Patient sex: F
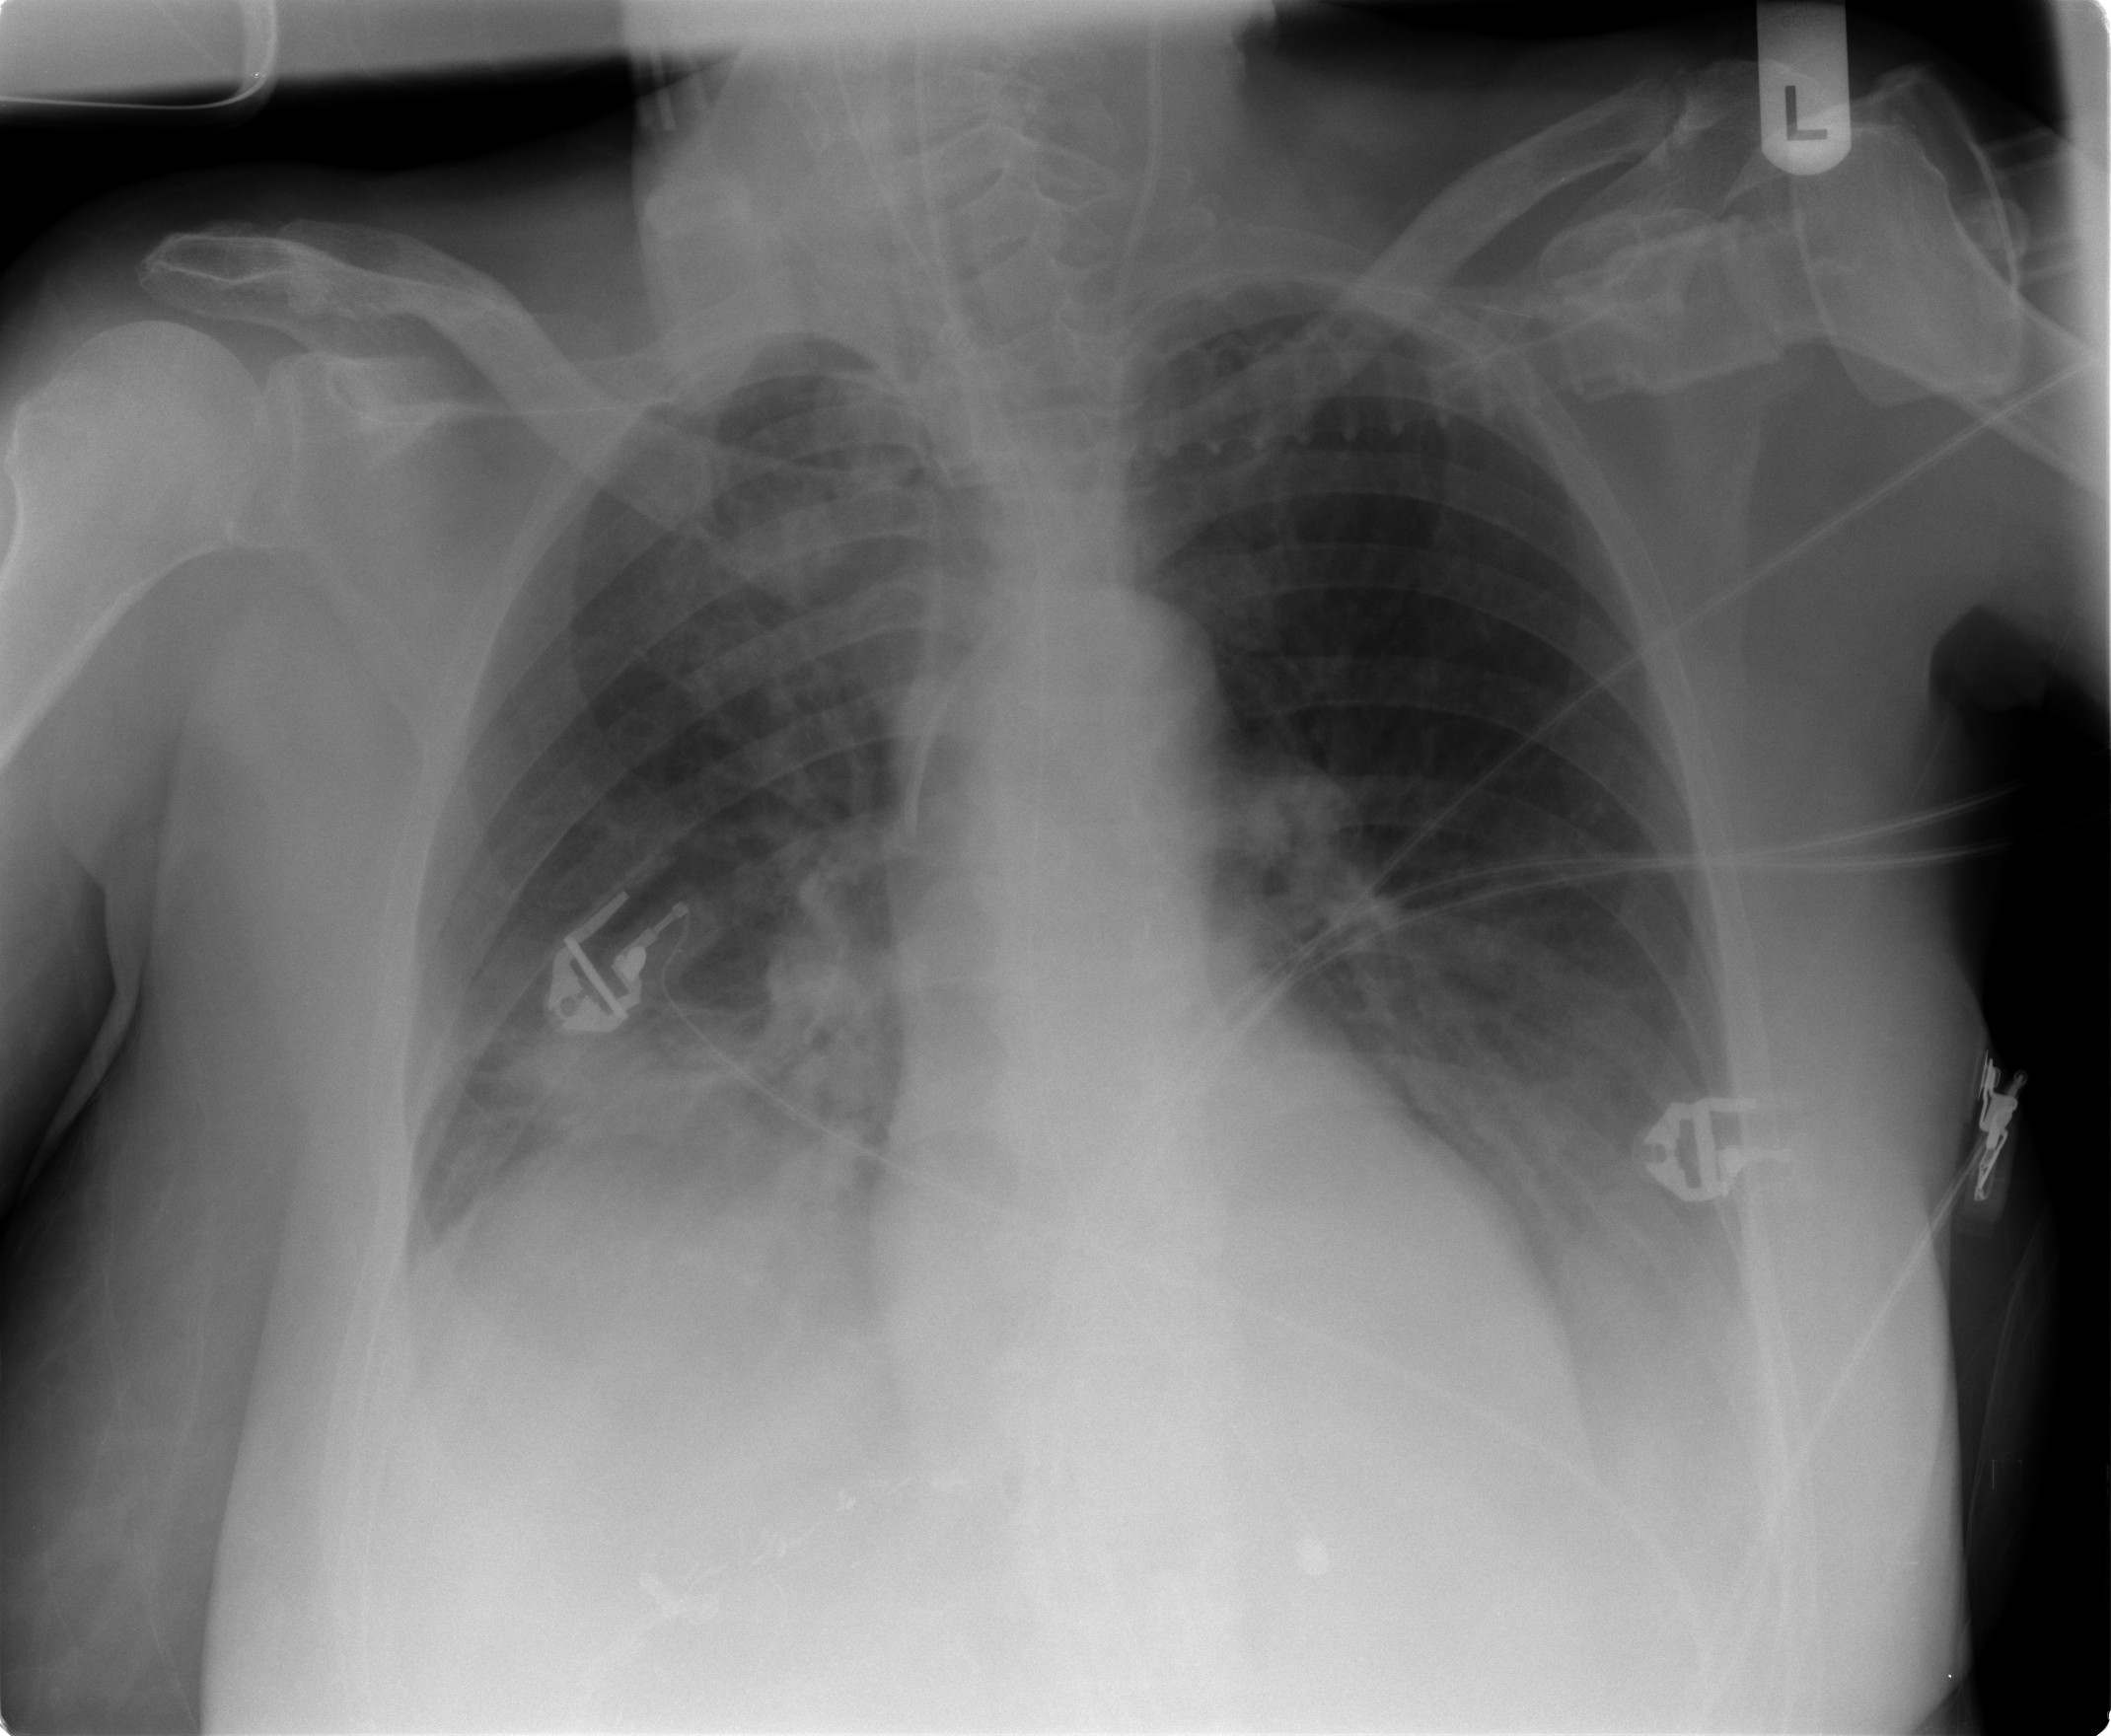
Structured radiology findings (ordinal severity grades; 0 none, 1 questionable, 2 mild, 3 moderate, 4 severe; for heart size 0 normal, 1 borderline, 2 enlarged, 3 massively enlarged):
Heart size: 0
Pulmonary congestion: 2
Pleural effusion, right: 1
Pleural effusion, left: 2
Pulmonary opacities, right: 1
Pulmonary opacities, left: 0
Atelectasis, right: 2
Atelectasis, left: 2